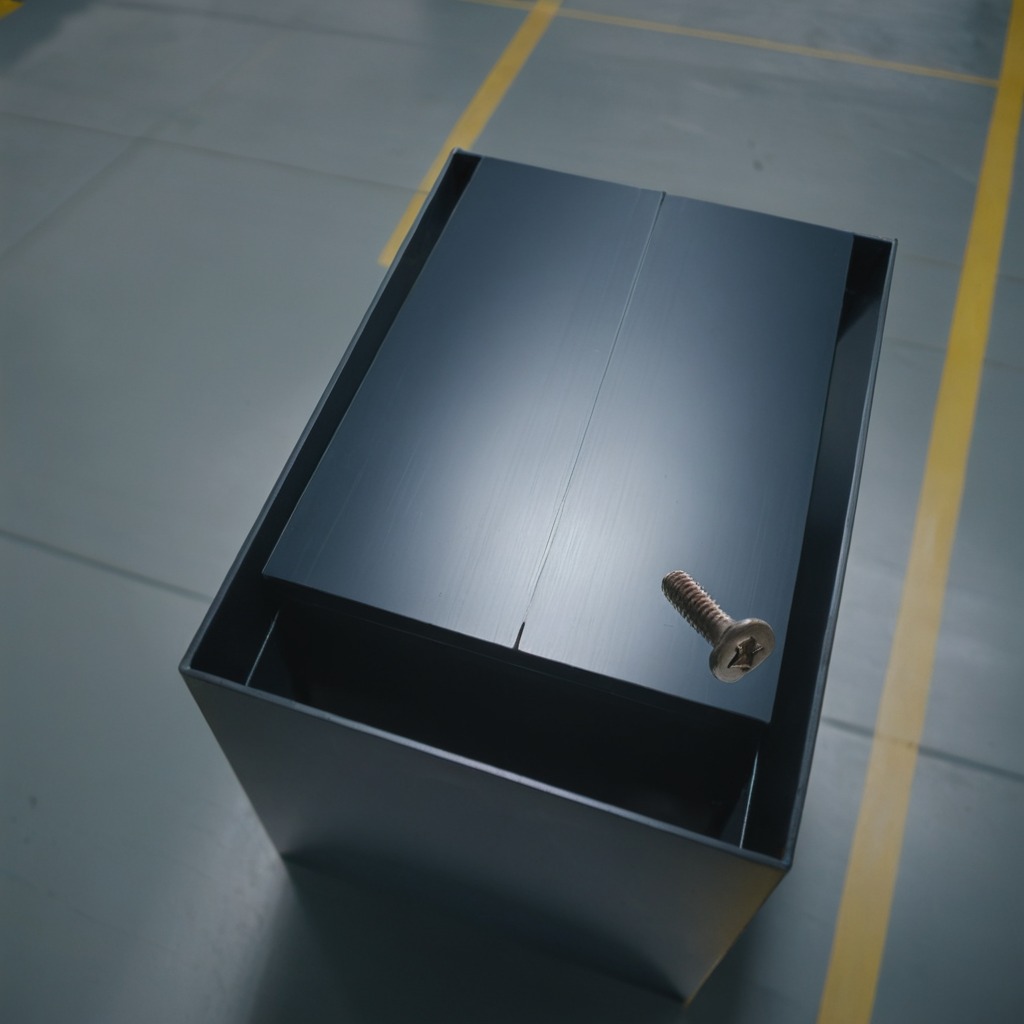
A metal screw lying on a toolbox surface in an airplane hangar workshop 8K.